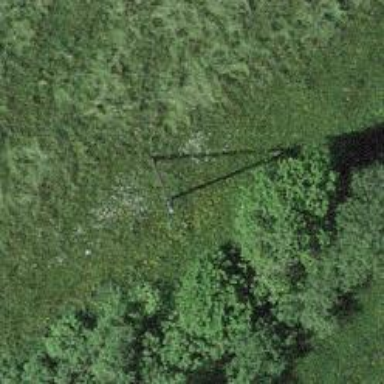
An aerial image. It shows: Minor power line.